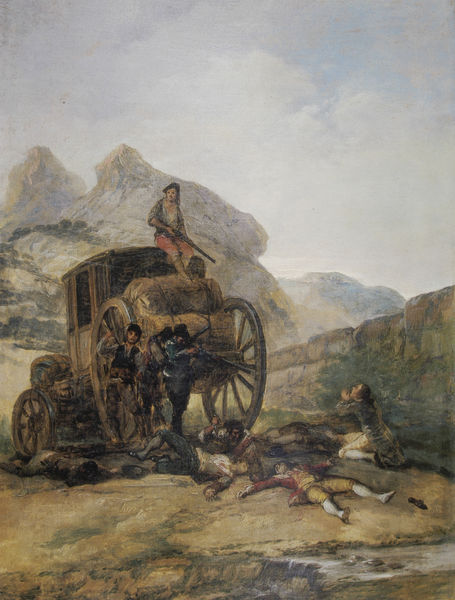
Titel: Attack on a Coach
Standort: Madrid
Institution: (Privatbesitz)
Schlagwörter: berg, blau, felsen, gemälde, gruppe, himmel, kampf, mann, wasser, wolken, aquarell, landschaft, menschen, sitzen, licht, männer, schwarz, rot, weg, wiese, hose, jacke, leiche, messer, mord, samt, stehen, steine, tod, tot, toter, wache, öl, bach, feld, horizont, hügel, boden, land, adel, personen, tal, räder, liegen, schlafend, schuhe, gepäck, heu, berge, gebirge, mauer, gelände, berglandschaft, hof, kutsche, speichen, auto, rad, wagen, krieg, schlacht, soldaten, homme, liegend, anlegen, ödnis, halt, raub, uniformen, überfall, gemetzel, knien, leichen, tote, waffe, bürger, kutscher, schuh, himme, gewehr, massaker, flehen, wams, unfall, aristokrat, knieen, höfisch, kniebundhosen, planwagen, töten, gebirgslandschaft, hänge, gewehre, räuber, schütze, armut, betend, mort, prière, postkutsche, bitten, montagne, schuss, aut, bande, kutschbock, bürgerkrieg, carrosse, erschiessen, flinten, fusil, erschiessung, gnade, espagne, bittend, knieender, aquarelle, goya, partisanen, aristokraten, clou, kurschbock, meurt, männert, raubüberfall, tode, attaque, kkutsxhe, bandits, bandit, tuerie, wagen malerei, kutsche überfall waffe bitten tote